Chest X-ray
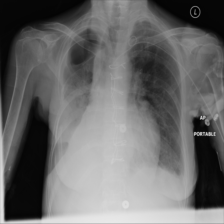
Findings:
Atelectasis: negative
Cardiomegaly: negative
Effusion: negative
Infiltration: negative
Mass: negative
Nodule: negative
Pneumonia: negative
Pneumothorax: negative
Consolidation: negative
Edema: negative
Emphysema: negative
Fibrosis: negative
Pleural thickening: positive
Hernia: negative